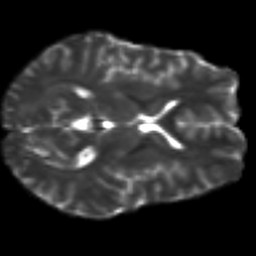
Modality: T2w
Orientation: axial
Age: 29
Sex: female
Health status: ill
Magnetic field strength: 3 T
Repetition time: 9 s
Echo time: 0.093 s